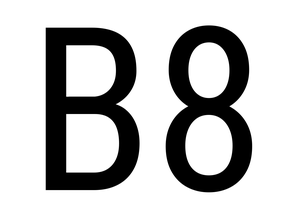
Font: Roboto_Condensed_Regular